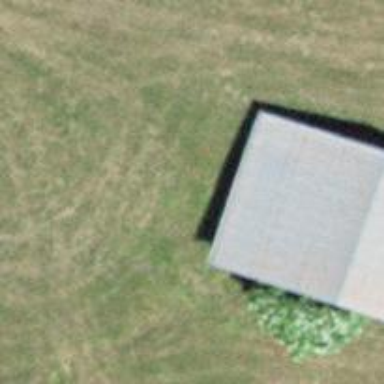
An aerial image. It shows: Barn.